Question: I've been using zurb foundation for quite a while now.
I'm using a bower + compass setup as described here
<URL>
Today while working I noticed that a page was taking a while to load and while attempting to trouble shoot an issue I noticed that there are a many duplicate directives in the generated css file.
I'm sure this is probably me doing something wrong, but I don't know where to start looking and I don't even know what information to provide that might help narrow down the issue.
Foundation 5.4.5 --> actually running 5.4.7
Compass 1.0.1
Any assistance apprecieated.

*************** Update: *****************
So as it turns out I was in fact running 5.4.7
I looked in _functions.scss per @Cartucho
and it looks like the patch is there:
'''
// IMPORT ONCE
// We use this to prevent styles from being loaded multiple times for compenents that rely on other components.
$modules: () !default;
@mixin exports($name) {
$module_index: index($modules, $name);
@if (($module_index == null) or ($module_index == false)) {
$modules: append($modules, $name);
@content;
}
}
'''
@KatieK some examples from outputted css
at line 90
'''
/* line 386, ../../../../foundation_master/bower_components/foundation/scss/foundation/components/_global.scss */
*,
*:before,
*:after {
-webkit-box-sizing: border-box;
-moz-box-sizing: border-box;
box-sizing: border-box;
}
'''
at line 2885
'''
/* line 386, ../../../../foundation_master/bower_components/foundation/scss/foundation/components/_global.scss */
*,
*:before,
*:after {
-webkit-box-sizing: border-box;
-moz-box-sizing: border-box;
box-sizing: border-box;
}
'''
at line 3085
'''
/* line 386, ../../../../foundation_master/bower_components/foundation/scss/foundation/components/_global.scss */
*,
*:before,
*:after {
-webkit-box-sizing: border-box;
-moz-box-sizing: border-box;
box-sizing: border-box;
}
'''
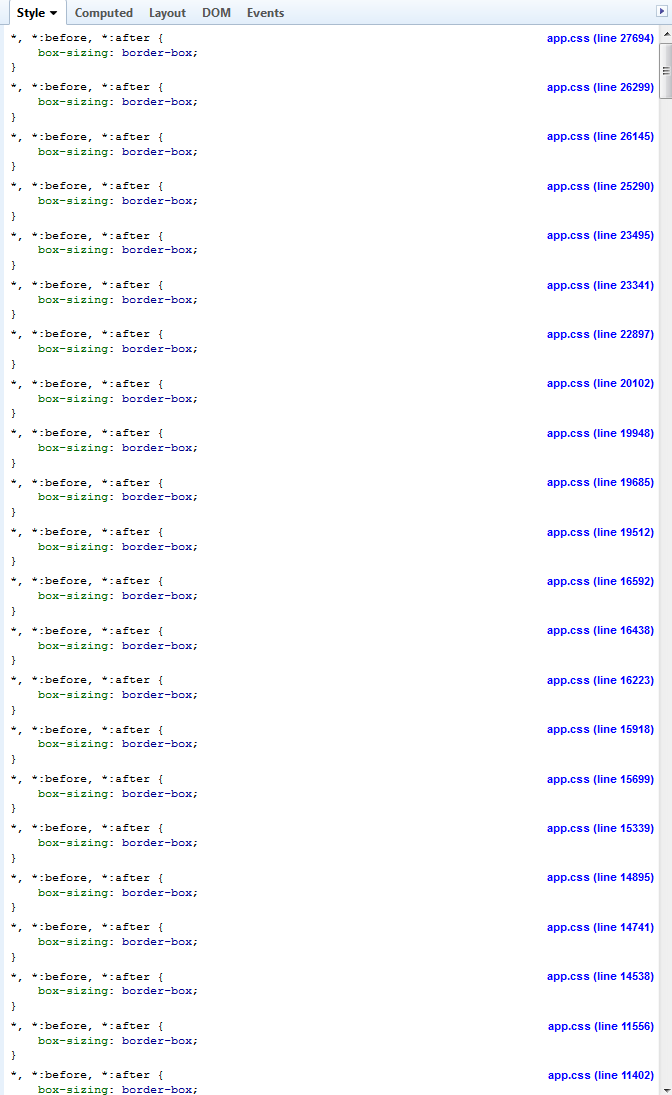
Answer: It's a bug of Foundation 5.4.5. Basically the problem started when Sass 3.4 introduced some backwards incompatibilities when handling global variables:
<URL>
> All variable assignments not at the top level of the document are now
local by default. If there's a global variable with the same name, it
won't be overwritten unless the !global flag is used. For example,
$var: value !global will assign to $var globally.
But this new syntax is not recognized by libsass (based on Sass 3.2 specification), so Foundation guys released 5.4.5 with a partial patch:
<URL>
To resolve this, please update to 5.4.6 or higher. The bug is in the mixin 'exports()' of '_functions.scss'. Try replacing it with this code (from Foundation 5.4.6):
'''
// _functions.scss
// ...
// IMPORT ONCE
// We use this to prevent styles from being loaded multiple times for compenents that rely on other components.
$modules: () !default;
@mixin exports($name) {
$module_index: index($modules, $name);
@if (($module_index == null) or ($module_index == false)) {
$modules: append($modules, $name);
@content;
}
}
'''
Hope it helps!
---
Seems that Foundation 5.4.7 still has compatibility issues with SASS 3.4 and SASS 3.2, specially for Compass users. There are a lot of discussion like <URL> in Foundation Forum.
According to <URL>, Foundation works well with SASS 3.2:
> Until all Sass library's can catch up to Sass 3.4, Foundation will be
on Sass 3.2. This means if you have upgraded to Sass 3.4+ and Compass
1.0+ the commands to compile a Compass project have changed slightly.
I used to compile SASS with Compass but I give up because of those problems. So, my last advice is to uninstall Compass (usually SASS 3.4) and use libsass (based on SASS 3.2). I use the following script for installing libsass in my Ubuntu:
'''
#!/bin/sh
# install_libsass.sh
#
# Script for installing libsass (https://github.com/sass/libsass),
#
# NOTES
# http://foundation.zurb.com/forum/posts/6803-trouble-creating-f5-project-with-grunt-and-libsass
# http://mattferderer.com/compile-sass-with-sassc-and-libsass
#
sudo apt-get install git
cd /opt
sudo rm -R -f sassc
sudo rm -R -f libsass
sudo git clone https://github.com/hcatlin/sassc.git
sudo git clone https://github.com/hcatlin/libsass.git
cd /opt/libsass
sudo git submodule update --init --recursive
cd /opt/sassc
## Add the line "export SASS_LIBSASS_PATH=/opt/libsass"
## at the begining of sassc/Makefile
sudo sh -c "echo 'export SASS_LIBSASS_PATH=/opt/libsass' | cat - Makefile > temp && mv temp Makefile"
sudo make
echo "REBOOT!"
'''
Then, reboot and check everything is OK with this command:
'''
/opt/sassc/bin/sassc -h
'''